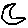
Label: moon